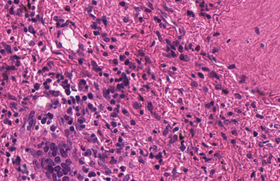
Tumor epithelial tissue: yes
Tumor-associated stroma tissue: yes
Normal tissue: no